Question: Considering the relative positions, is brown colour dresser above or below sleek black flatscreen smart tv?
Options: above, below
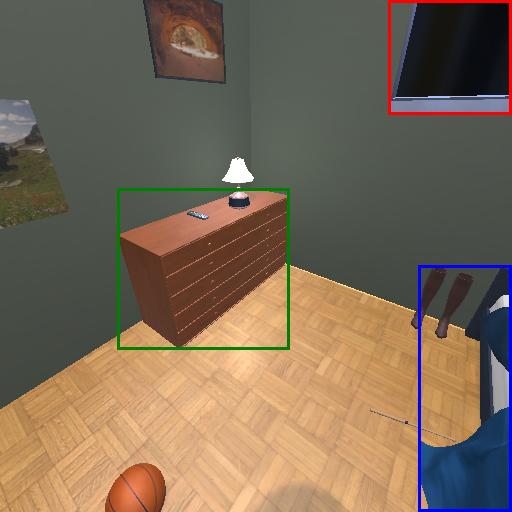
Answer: above